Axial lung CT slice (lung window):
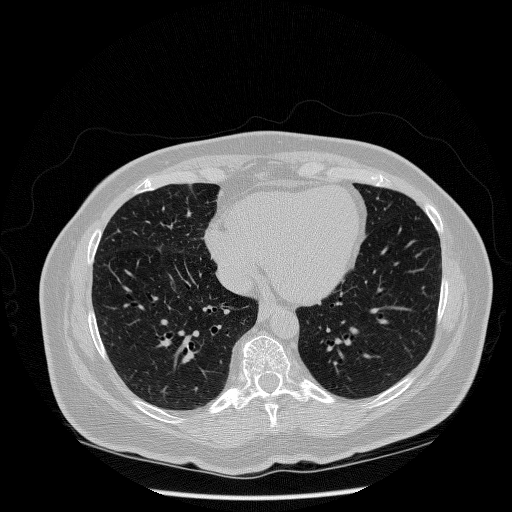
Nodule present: no